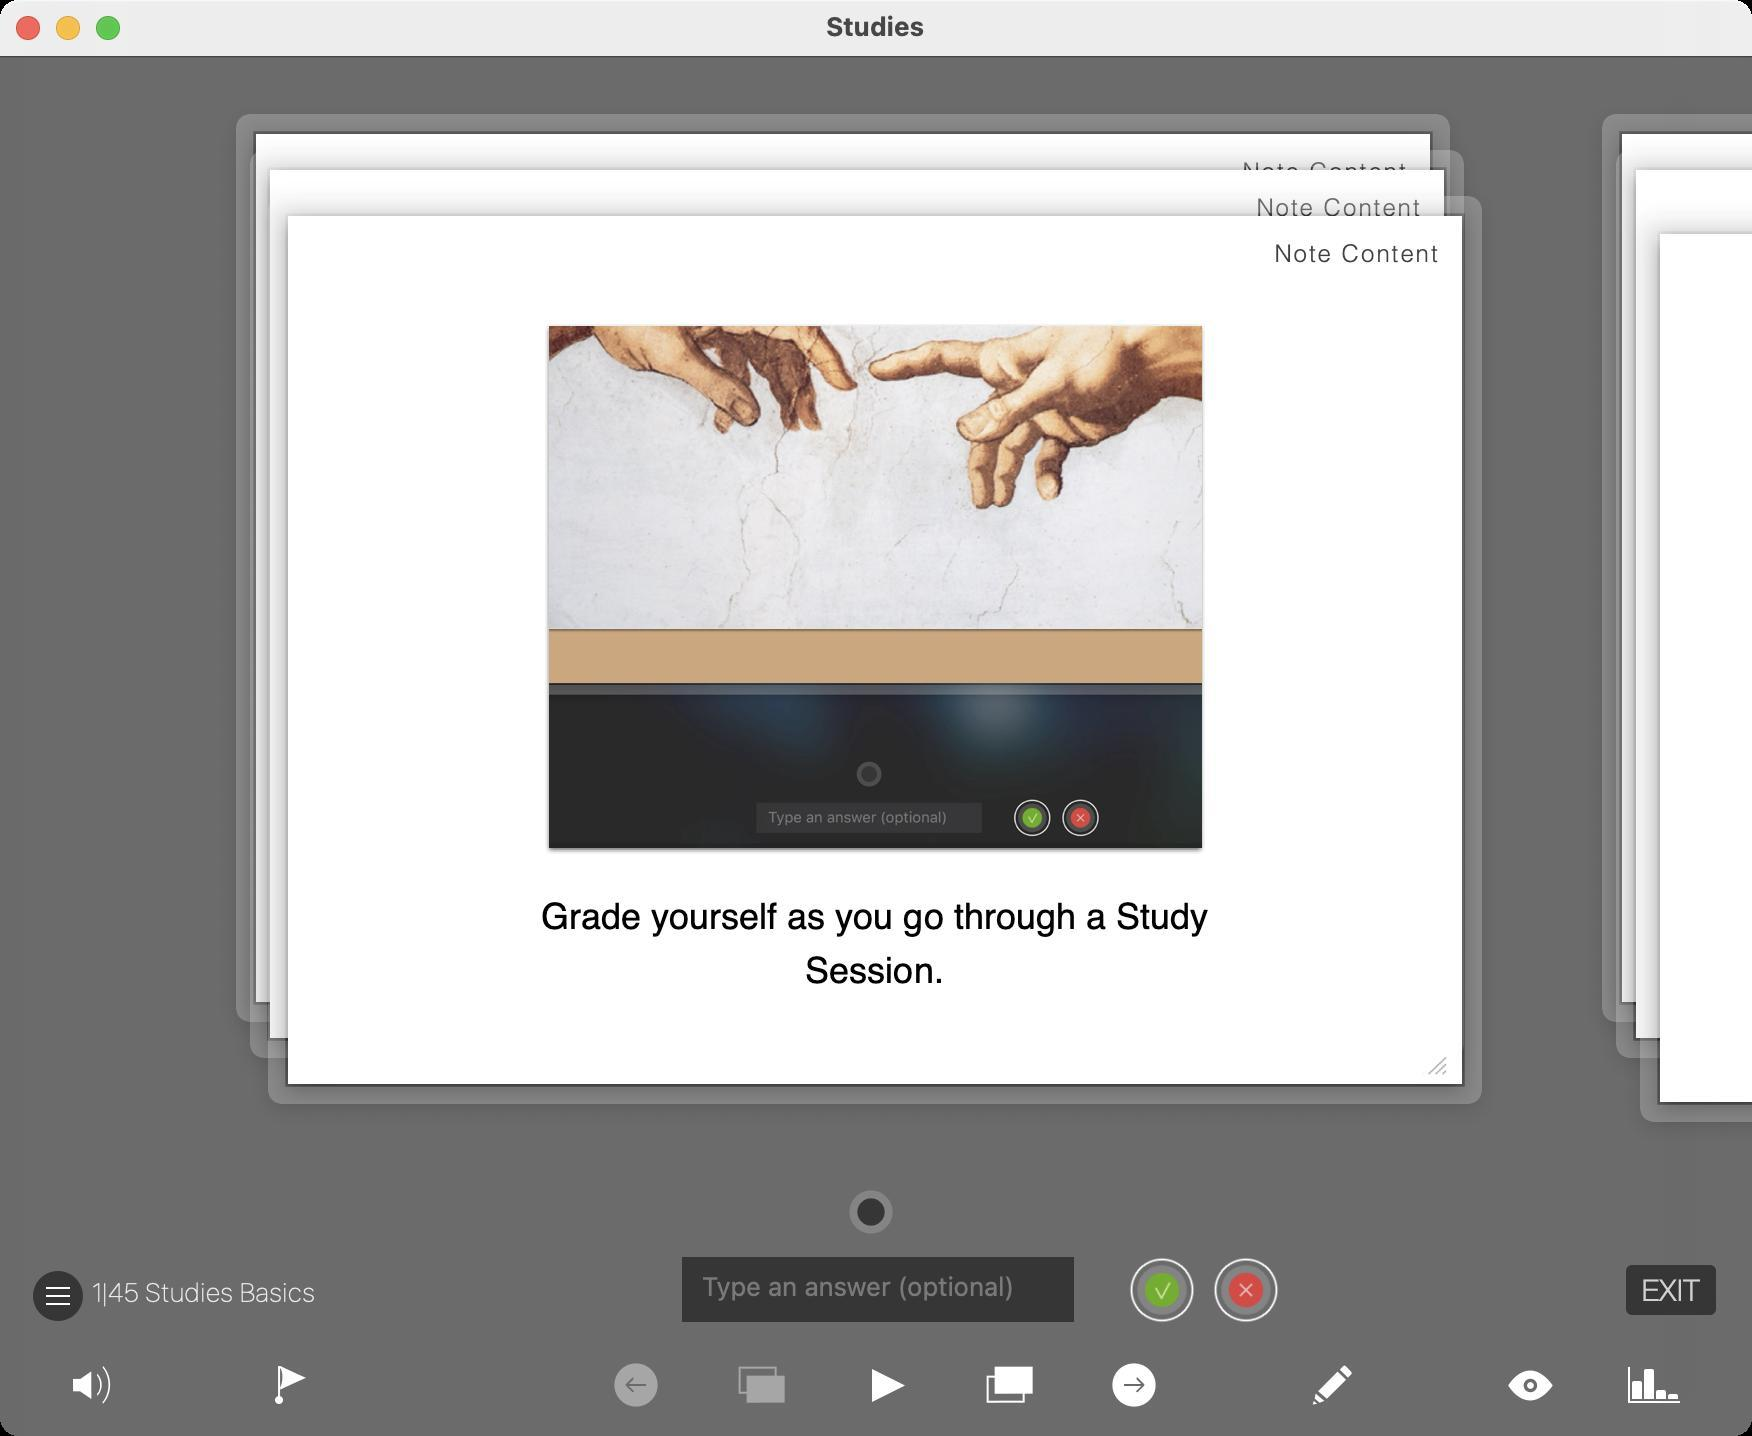
Accessibility tree:
{"name": "Studies", "role": "AXWindow", "description": null, "role_description": "standard window", "value": null, "position": "304.00;42.00", "size": "876;718", "children": [{"name": null, "role": "AXSplitGroup", "description": null, "role_description": "split group", "value": null, "position": "0.00;28.00", "size": "876;690", "children": [{"name": null, "role": "AXScrollArea", "description": null, "role_description": "scroll area", "value": null, "position": "1.00;28.00", "size": "170;691", "children": [{"name": null, "role": "AXOutline", "description": null, "role_description": "outline", "value": null, "position": "1.00;28.00", "size": "170;691", "children": [{"name": null, "role": "AXRow", "description": null, "role_description": "outline row", "value": null, "position": "1.00;38.00", "size": "170;25", "children": [{"name": null, "role": "AXCell", "description": null, "role_description": "cell", "value": null, "position": "11.00;38.00", "size": "150;25", "children": [{"name": null, "role": "AXStaticText", "description": null, "role_description": "text", "value": "LIBRARY", "position": "15.00;41.00", "size": "154;17", "children": []}]}]}, {"name": null, "role": "AXRow", "description": null, "role_description": "outline row", "value": null, "position": "1.00;63.00", "size": "170;25", "children": [{"name": null, "role": "AXCell", "description": null, "role_description": "cell", "value": null, "position": "11.00;63.00", "size": "150;25", "children": [{"name": null, "role": "AXImage", "description": "", "role_description": "image", "value": null, "position": "28.00;64.00", "size": "20;20", "children": []}, {"name": null, "role": "AXStaticText", "description": null, "role_description": "text", "value": "All Notes", "position": "51.00;65.00", "size": "84;16", "children": []}, {"name": null, "role": "AXStaticText", "description": null, "role_description": "text", "value": "46", "position": "134.50;68.00", "size": "20;14", "children": []}, {"name": null, "role": "AXGroup", "description": null, "role_description": "group", "value": null, "position": "92.00;65.00", "size": "63;16", "children": [{"name": null, "role": "AXButton", "description": "STUDY DUE", "role_description": "button", "value": null, "position": "92.00;65.00", "size": "63;16", "children": []}]}, {"name": "", "role": "AXButton", "description": null, "role_description": "button", "value": null, "position": "28.00;65.00", "size": "20;19", "children": []}]}]}, {"name": null, "role": "AXRow", "description": null, "role_description": "outline row", "value": null, "position": "1.00;88.00", "size": "170;25", "children": [{"name": null, "role": "AXCell", "description": null, "role_description": "cell", "value": null, "position": "11.00;88.00", "size": "150;25", "children": [{"name": null, "role": "AXImage", "description": "", "role_description": "image", "value": null, "position": "28.00;89.00", "size": "20;20", "children": []}, {"name": null, "role": "AXStaticText", "description": null, "role_description": "text", "value": "Due for Study", "position": "51.00;90.00", "size": "99;16", "children": []}, {"name": null, "role": "AXStaticText", "description": null, "role_description": "text", "value": "", "position": "150.00;93.00", "size": "4;14", "children": []}, {"name": null, "role": "AXGroup", "description": null, "role_description": "group", "value": null, "position": "113.00;90.00", "size": "42;16", "children": [{"name": null, "role": "AXButton", "description": "STUDY", "role_description": "button", "value": null, "position": "113.00;90.00", "size": "42;16", "children": []}]}, {"name": "", "role": "AXButton", "description": null, "role_description": "button", "value": null, "position": "28.00;90.00", "size": "20;19", "children": []}]}]}, {"name": null, "role": "AXRow", "description": null, "role_description": "outline row", "value": null, "position": "1.00;113.00", "size": "170;25", "children": [{"name": null, "role": "AXCell", "description": null, "role_description": "cell", "value": null, "position": "11.00;113.00", "size": "150;25", "children": [{"name": null, "role": "AXImage", "description": "", "role_description": "image", "value": null, "position": "28.00;114.00", "size": "20;20", "children": []}, {"name": null, "role": "AXStaticText", "description": null, "role_description": "text", "value": "Flagged", "position": "51.00;115.00", "size": "99;16", "children": []}, {"name": null, "role": "AXStaticText", "description": null, "role_description": "text", "value": "", "position": "150.00;118.00", "size": "4;14", "children": []}, {"name": null, "role": "AXGroup", "description": null, "role_description": "group", "value": null, "position": "113.00;115.00", "size": "42;16", "children": [{"name": null, "role": "AXButton", "description": "STUDY", "role_description": "button", "value": null, "position": "113.00;115.00", "size": "42;16", "children": []}]}, {"name": "", "role": "AXButton", "description": null, "role_description": "button", "value": null, "position": "28.00;115.00", "size": "20;19", "children": []}]}]}, {"name": null, "role": "AXRow", "description": null, "role_description": "outline row", "value": null, "position": "1.00;138.00", "size": "170;25", "children": [{"name": null, "role": "AXCell", "description": null, "role_description": "cell", "value": null, "position": "11.00;138.00", "size": "150;25", "children": [{"name": null, "role": "AXImage", "description": "", "role_description": "image", "value": null, "position": "28.00;139.00", "size": "20;20", "children": []}, {"name": null, "role": "AXStaticText", "description": null, "role_description": "text", "value": "Loose Notes", "position": "51.00;140.00", "size": "99;16", "children": []}, {"name": null, "role": "AXStaticText", "description": null, "role_description": "text", "value": "", "position": "150.00;143.00", "size": "4;14", "children": []}, {"name": null, "role": "AXGroup", "description": null, "role_description": "group", "value": null, "position": "113.00;140.00", "size": "42;16", "children": [{"name": null, "role": "AXButton", "description": "STUDY", "role_description": "button", "value": null, "position": "113.00;140.00", "size": "42;16", "children": []}]}, {"name": "", "role": "AXButton", "description": null, "role_description": "button", "value": null, "position": "28.00;140.00", "size": "20;19", "children": []}]}]}, {"name": null, "role": "AXRow", "description": null, "role_description": "outline row", "value": null, "position": "1.00;163.00", "size": "170;25", "children": [{"name": null, "role": "AXCell", "description": null, "role_description": "cell", "value": null, "position": "11.00;163.00", "size": "150;25", "children": [{"name": null, "role": "AXImage", "description": "", "role_description": "image", "value": null, "position": "28.00;164.00", "size": "20;20", "children": []}, {"name": null, "role": "AXStaticText", "description": null, "role_description": "text", "value": "Trash", "position": "51.00;165.00", "size": "99;16", "children": []}, {"name": null, "role": "AXStaticText", "description": null, "role_description": "text", "value": "", "position": "150.00;168.00", "size": "4;14", "children": []}, {"name": null, "role": "AXGroup", "description": null, "role_description": "group", "value": null, "position": "113.00;165.00", "size": "42;16", "children": [{"name": null, "role": "AXButton", "description": "STUDY", "role_description": "button", "value": null, "position": "113.00;165.00", "size": "42;16", "children": []}]}, {"name": "", "role": "AXButton", "description": null, "role_description": "button", "value": null, "position": "28.00;165.00", "size": "20;19", "children": []}]}]}, {"name": null, "role": "AXRow", "description": null, "role_description": "outline row", "value": null, "position": "1.00;201.00", "size": "170;25", "children": [{"name": null, "role": "AXCell", "description": null, "role_description": "cell", "value": null, "position": "11.00;201.00", "size": "150;25", "children": [{"name": null, "role": "AXStaticText", "description": null, "role_description": "text", "value": "RECENT", "position": "15.00;204.00", "size": "154;17", "children": []}]}]}, {"name": null, "role": "AXRow", "description": null, "role_description": "outline row", "value": null, "position": "1.00;226.00", "size": "170;25", "children": [{"name": null, "role": "AXCell", "description": null, "role_description": "cell", "value": null, "position": "11.00;226.00", "size": "150;25", "children": [{"name": null, "role": "AXImage", "description": "", "role_description": "image", "value": null, "position": "28.00;227.00", "size": "20;20", "children": []}, {"name": null, "role": "AXStaticText", "description": null, "role_description": "text", "value": "Recently Studied", "position": "51.00;228.00", "size": "99;16", "children": []}, {"name": null, "role": "AXStaticText", "description": null, "role_description": "text", "value": "", "position": "150.00;231.00", "size": "4;14", "children": []}, {"name": null, "role": "AXGroup", "description": null, "role_description": "group", "value": null, "position": "113.00;228.00", "size": "42;16", "children": [{"name": null, "role": "AXButton", "description": "STUDY", "role_description": "button", "value": null, "position": "113.00;228.00", "size": "42;16", "children": []}]}, {"name": "", "role": "AXButton", "description": null, "role_description": "button", "value": null, "position": "28.00;228.00", "size": "20;19", "children": []}]}]}, {"name": null, "role": "AXRow", "description": null, "role_description": "outline row", "value": null, "position": "1.00;251.00", "size": "170;25", "children": [{"name": null, "role": "AXCell", "description": null, "role_description": "cell", "value": null, "position": "11.00;251.00", "size": "150;25", "children": [{"name": null, "role": "AXImage", "description": "", "role_description": "image", "value": null, "position": "28.00;252.00", "size": "20;20", "children": []}, {"name": null, "role": "AXStaticText", "description": null, "role_description": "text", "value": "Recently Incorrect", "position": "51.00;253.00", "size": "99;16", "children": []}, {"name": null, "role": "AXStaticText", "description": null, "role_description": "text", "value": "", "position": "150.00;256.00", "size": "4;14", "children": []}, {"name": null, "role": "AXGroup", "description": null, "role_description": "group", "value": null, "position": "113.00;253.00", "size": "42;16", "children": [{"name": null, "role": "AXButton", "description": "STUDY", "role_description": "button", "value": null, "position": "113.00;253.00", "size": "42;16", "children": []}]}, {"name": "", "role": "AXButton", "description": null, "role_description": "button", "value": null, "position": "28.00;253.00", "size": "20;19", "children": []}]}]}, {"name": null, "role": "AXRow", "description": null, "role_description": "outline row", "value": null, "position": "1.00;276.00", "size": "170;25", "children": [{"name": null, "role": "AXCell", "description": null, "role_description": "cell", "value": null, "position": "11.00;276.00", "size": "150;25", "children": [{"name": null, "role": "AXImage", "description": "", "role_description": "image", "value": null, "position": "28.00;277.00", "size": "20;20", "children": []}, {"name": null, "role": "AXStaticText", "description": null, "role_description": "text", "value": "Last Import", "position": "51.00;278.00", "size": "99;16", "children": []}, {"name": null, "role": "AXStaticText", "description": null, "role_description": "text", "value": "", "position": "150.00;281.00", "size": "4;14", "children": []}, {"name": null, "role": "AXGroup", "description": null, "role_description": "group", "value": null, "position": "113.00;278.00", "size": "42;16", "children": [{"name": null, "role": "AXButton", "description": "STUDY", "role_description": "button", "value": null, "position": "113.00;278.00", "size": "42;16", "children": []}]}, {"name": "", "role": "AXButton", "description": null, "role_description": "button", "value": null, "position": "28.00;278.00", "size": "20;19", "children": []}]}]}, {"name": null, "role": "AXRow", "description": null, "role_description": "outline row", "value": null, "position": "1.00;301.00", "size": "170;25", "children": [{"name": null, "role": "AXCell", "description": null, "role_description": "cell", "value": null, "position": "11.00;301.00", "size": "150;25", "children": [{"name": null, "role": "AXImage", "description": "", "role_description": "image", "value": null, "position": "28.00;302.00", "size": "20;20", "children": []}, {"name": null, "role": "AXStaticText", "description": null, "role_description": "text", "value": "Recently Added", "position": "51.00;303.00", "size": "99;16", "children": []}, {"name": null, "role": "AXStaticText", "description": null, "role_description": "text", "value": "", "position": "150.00;306.00", "size": "4;14", "children": []}, {"name": null, "role": "AXGroup", "description": null, "role_description": "group", "value": null, "position": "113.00;303.00", "size": "42;16", "children": [{"name": null, "role": "AXButton", "description": "STUDY", "role_description": "button", "value": null, "position": "113.00;303.00", "size": "42;16", "children": []}]}, {"name": "", "role": "AXButton", "description": null, "role_description": "button", "value": null, "position": "28.00;303.00", "size": "20;19", "children": []}]}]}, {"name": null, "role": "AXRow", "description": null, "role_description": "outline row", "value": null, "position": "1.00;339.00", "size": "170;25", "children": [{"name": null, "role": "AXCell", "description": null, "role_description": "cell", "value": null, "position": "11.00;339.00", "size": "150;25", "children": [{"name": null, "role": "AXStaticText", "description": null, "role_description": "text", "value": "STACKS", "position": "15.00;342.00", "size": "154;17", "children": []}]}]}, {"name": null, "role": "AXRow", "description": null, "role_description": "outline row", "value": null, "position": "1.00;364.00", "size": "170;25", "children": [{"name": null, "role": "AXCell", "description": null, "role_description": "cell", "value": null, "position": "11.00;364.00", "size": "150;25", "children": [{"name": null, "role": "AXImage", "description": "", "role_description": "image", "value": null, "position": "28.00;365.00", "size": "20;20", "children": []}, {"name": null, "role": "AXStaticText", "description": null, "role_description": "text", "value": "UI Representation", "position": "51.00;366.00", "size": "99;16", "children": []}, {"name": null, "role": "AXStaticText", "description": null, "role_description": "text", "value": "", "position": "150.00;369.00", "size": "4;14", "children": []}, {"name": null, "role": "AXGroup", "description": null, "role_description": "group", "value": null, "position": "113.00;366.00", "size": "42;16", "children": [{"name": null, "role": "AXButton", "description": "STUDY", "role_description": "button", "value": null, "position": "113.00;366.00", "size": "42;16", "children": []}]}, {"name": "", "role": "AXButton", "description": null, "role_description": "button", "value": null, "position": "28.00;366.00", "size": "20;19", "children": []}]}]}, {"name": null, "role": "AXRow", "description": null, "role_description": "outline row", "value": null, "position": "1.00;389.00", "size": "170;25", "children": [{"name": null, "role": "AXCell", "description": null, "role_description": "cell", "value": null, "position": "11.00;389.00", "size": "150;25", "children": [{"name": null, "role": "AXImage", "description": "", "role_description": "image", "value": null, "position": "28.00;390.00", "size": "20;20", "children": []}, {"name": null, "role": "AXStaticText", "description": null, "role_description": "text", "value": "Welcome to Studies", "position": "51.00;391.00", "size": "99;16", "children": []}, {"name": null, "role": "AXStaticText", "description": null, "role_description": "text", "value": "", "position": "150.00;394.00", "size": "4;14", "children": []}, {"name": null, "role": "AXGroup", "description": null, "role_description": "group", "value": null, "position": "113.00;391.00", "size": "42;16", "children": [{"name": null, "role": "AXButton", "description": "STUDY", "role_description": "button", "value": null, "position": "113.00;391.00", "size": "42;16", "children": []}]}, {"name": "", "role": "AXButton", "description": null, "role_description": "button", "value": null, "position": "28.00;391.00", "size": "20;19", "children": []}, {"name": null, "role": "AXDisclosureTriangle", "description": null, "role_description": "disclosure triangle", "value": 1, "position": "13.00;389.00", "size": "13;25", "children": []}]}]}, {"name": null, "role": "AXRow", "description": null, "role_description": "outline row", "value": null, "position": "1.00;414.00", "size": "170;25", "children": [{"name": null, "role": "AXCell", "description": null, "role_description": "cell", "value": null, "position": "11.00;414.00", "size": "150;25", "children": [{"name": null, "role": "AXImage", "description": "", "role_description": "image", "value": null, "position": "42.00;415.00", "size": "20;20", "children": []}, {"name": null, "role": "AXStaticText", "description": null, "role_description": "text", "value": "Studies Basics", "position": "65.00;416.00", "size": "85;16", "children": []}, {"name": null, "role": "AXStaticText", "description": null, "role_description": "text", "value": "", "position": "150.00;419.00", "size": "4;14", "children": []}, {"name": null, "role": "AXGroup", "description": null, "role_description": "group", "value": null, "position": "113.00;416.00", "size": "42;16", "children": [{"name": null, "role": "AXButton", "description": "STUDY", "role_description": "button", "value": null, "position": "113.00;416.00", "size": "42;16", "children": []}]}, {"name": "", "role": "AXButton", "description": null, "role_description": "button", "value": null, "position": "42.00;416.00", "size": "20;19", "children": []}]}]}, {"name": null, "role": "AXRow", "description": null, "role_description": "outline row", "value": null, "position": "1.00;439.00", "size": "170;25", "children": [{"name": null, "role": "AXCell", "description": null, "role_description": "cell", "value": null, "position": "11.00;439.00", "size": "150;25", "children": [{"name": null, "role": "AXImage", "description": "", "role_description": "image", "value": null, "position": "42.00;440.00", "size": "20;20", "children": []}, {"name": null, "role": "AXStaticText", "description": null, "role_description": "text", "value": "Studies Tips", "position": "65.00;441.00", "size": "85;16", "children": []}, {"name": null, "role": "AXStaticText", "description": null, "role_description": "text", "value": "", "position": "150.00;444.00", "size": "4;14", "children": []}, {"name": null, "role": "AXGroup", "description": null, "role_description": "group", "value": null, "position": "113.00;441.00", "size": "42;16", "children": [{"name": null, "role": "AXButton", "description": "STUDY", "role_description": "button", "value": null, "position": "113.00;441.00", "size": "42;16", "children": []}]}, {"name": "", "role": "AXButton", "description": null, "role_description": "button", "value": null, "position": "42.00;441.00", "size": "20;19", "children": []}]}]}, {"name": null, "role": "AXRow", "description": null, "role_description": "outline row", "value": null, "position": "1.00;464.00", "size": "170;25", "children": [{"name": null, "role": "AXCell", "description": null, "role_description": "cell", "value": null, "position": "11.00;464.00", "size": "150;25", "children": [{"name": null, "role": "AXImage", "description": "", "role_description": "image", "value": null, "position": "42.00;465.00", "size": "20;20", "children": []}, {"name": null, "role": "AXStaticText", "description": null, "role_description": "text", "value": "Samples", "position": "65.00;466.00", "size": "85;16", "children": []}, {"name": null, "role": "AXStaticText", "description": null, "role_description": "text", "value": "", "position": "150.00;469.00", "size": "4;14", "children": []}, {"name": null, "role": "AXGroup", "description": null, "role_description": "group", "value": null, "position": "113.00;466.00", "size": "42;16", "children": [{"name": null, "role": "AXButton", "description": "STUDY", "role_description": "button", "value": null, "position": "113.00;466.00", "size": "42;16", "children": []}]}, {"name": "", "role": "AXButton", "description": null, "role_description": "button", "value": null, "position": "42.00;466.00", "size": "20;19", "children": []}]}]}, {"name": null, "role": "AXColumn", "description": null, "role_description": "column", "value": null, "position": "11.00;28.00", "size": "150;691", "children": []}]}]}, {"name": null, "role": "AXSplitter", "description": null, "role_description": "splitter", "value": 171.5, "position": "171.50;28.00", "size": "1;690", "children": []}, {"name": null, "role": "AXScrollArea", "description": null, "role_description": "scroll area", "value": null, "position": "171.50;58.00", "size": "706;629", "children": [{"name": null, "role": "AXScrollBar", "description": null, "role_description": "scroll bar", "value": 0.0, "position": "861.00;64.00", "size": "16;654", "children": [{"name": null, "role": "AXValueIndicator", "description": null, "role_description": "value indicator", "value": 0.0, "position": "865.00;65.00", "size": "12;134", "children": []}, {"name": null, "role": "AXButton", "description": null, "role_description": "increment arrow button", "value": null, "position": "861.00;64.00", "size": "0;0", "children": []}, {"name": null, "role": "AXButton", "description": null, "role_description": "decrement arrow button", "value": null, "position": "861.00;64.00", "size": "0;0", "children": []}, {"name": null, "role": "AXButton", "description": null, "role_description": "increment page button", "value": null, "position": "865.00;199.50", "size": "12;518", "children": []}, {"name": null, "role": "AXButton", "description": null, "role_description": "decrement page button", "value": null, "position": "865.00;64.00", "size": "12;1", "children": []}]}]}, {"name": null, "role": "AXStaticText", "description": null, "role_description": "text", "value": "All Notes (46 Notes)", "position": "389.50;37.00", "size": "271;18", "children": []}, {"name": null, "role": "AXTextField", "description": null, "role_description": "search text field", "value": "", "position": "196.50;35.00", "size": "174;22", "children": [{"name": "", "role": "AXButton", "description": "search", "role_description": "button", "value": null, "position": "198.50;35.00", "size": "25;22", "children": []}]}, {"name": null, "role": "AXPopUpButton", "description": null, "role_description": "pop up button", "value": "", "position": "807.00;34.50", "size": "49;25", "children": []}, {"name": "", "role": "AXButton", "description": null, "role_description": "button", "value": null, "position": "769.00;34.50", "size": "30;25", "children": []}]}, {"name": "", "role": "AXButton", "description": null, "role_description": "button", "value": null, "position": "30.00;676.00", "size": "32;33", "children": []}, {"name": "", "role": "AXCheckBox", "description": null, "role_description": "toggle button", "value": 0, "position": "129.00;676.00", "size": "32;33", "children": []}, {"name": "", "role": "AXButton", "description": null, "role_description": "button", "value": null, "position": "301.00;676.00", "size": "34;33", "children": []}, {"name": "", "role": "AXButton", "description": null, "role_description": "button", "value": null, "position": "365.00;676.00", "size": "32;33", "children": []}, {"name": "", "role": "AXCheckBox", "description": null, "role_description": "toggle button", "value": 0, "position": "427.00;676.00", "size": "32;33", "children": []}, {"name": "", "role": "AXButton", "description": null, "role_description": "button", "value": null, "position": "489.00;676.00", "size": "32;33", "children": []}, {"name": "", "role": "AXButton", "description": null, "role_description": "button", "value": null, "position": "551.00;676.00", "size": "32;33", "children": []}, {"name": "", "role": "AXButton", "description": null, "role_description": "button", "value": null, "position": "650.00;676.00", "size": "32;33", "children": []}, {"name": "", "role": "AXButton", "description": null, "role_description": "button", "value": null, "position": "749.00;676.00", "size": "32;33", "children": []}, {"name": "", "role": "AXButton", "description": null, "role_description": "button", "value": null, "position": "811.00;676.00", "size": "32;33", "children": []}, {"name": "", "role": "AXMenuButton", "description": null, "role_description": "menu button", "value": null, "position": "416.00;590.00", "size": "39;32", "children": []}, {"name": "", "role": "AXButton", "description": null, "role_description": "button", "value": null, "position": "558.00;626.00", "size": "46;38", "children": []}, {"name": "", "role": "AXButton", "description": null, "role_description": "button", "value": null, "position": "601.00;626.00", "size": "44;38", "children": []}, {"name": null, "role": "AXImage", "description": "SSTextFieldBackground", "role_description": "image", "value": null, "position": "340.00;632.00", "size": "198;26", "children": []}, {"name": null, "role": "AXTextField", "description": null, "role_description": "text field", "value": "", "position": "349.00;635.00", "size": "181;21", "children": []}, {"name": "", "role": "AXButton", "description": null, "role_description": "button", "value": null, "position": "805.00;629.00", "size": "61;32", "children": []}, {"name": null, "role": "AXStaticText", "description": null, "role_description": "text", "value": "1|45 Studies Basics", "position": "44.00;638.00", "size": "128;18", "children": []}, {"name": "", "role": "AXButton", "description": null, "role_description": "button", "value": null, "position": "14.00;633.00", "size": "30;30", "children": []}, {"name": null, "role": "AXButton", "description": null, "role_description": "close button", "value": null, "position": "7.00;6.00", "size": "14;16", "children": []}, {"name": null, "role": "AXButton", "description": null, "role_description": "full screen button", "value": null, "position": "47.00;6.00", "size": "14;16", "children": [{"name": null, "role": "AXGroup", "description": null, "role_description": "group", "value": null, "position": "47.00;6.00", "size": "14;16", "children": [{"name": null, "role": "AXGroup", "description": null, "role_description": "group", "value": null, "position": "47.00;6.00", "size": "14;16", "children": []}]}]}, {"name": null, "role": "AXButton", "description": null, "role_description": "minimize button", "value": null, "position": "27.00;6.00", "size": "14;16", "children": []}, {"name": null, "role": "AXStaticText", "description": null, "role_description": "text", "value": "Studies", "position": "411.00;5.00", "size": "54;16", "children": []}]}